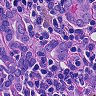
Metastatic tissue present: yes